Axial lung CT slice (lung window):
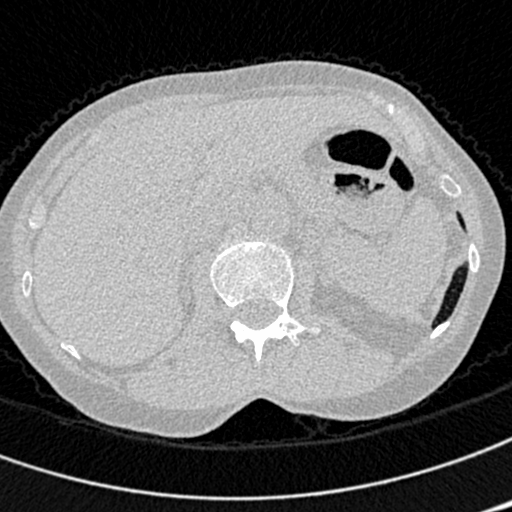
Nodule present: no